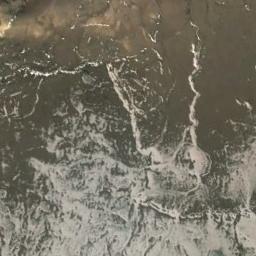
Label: desert